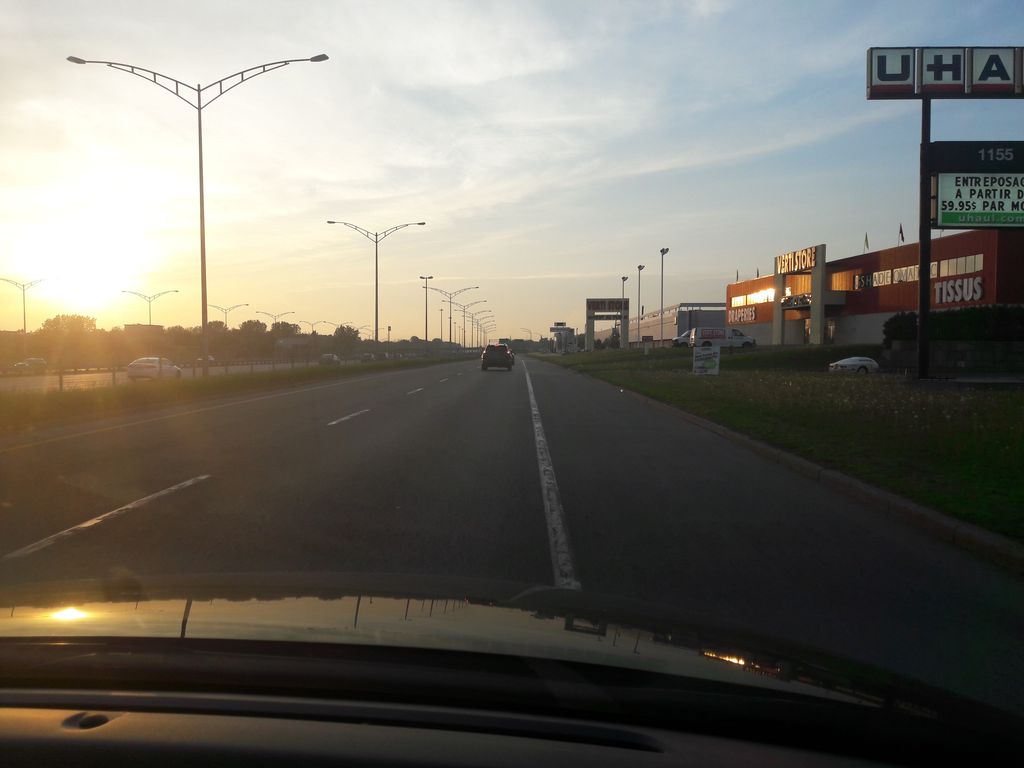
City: montreal